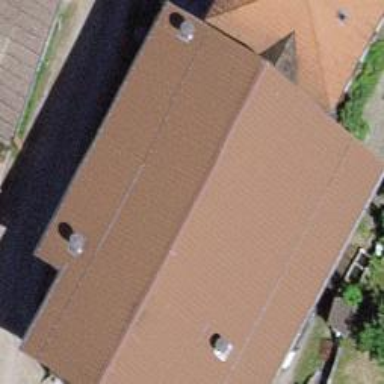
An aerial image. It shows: View of roof of building.